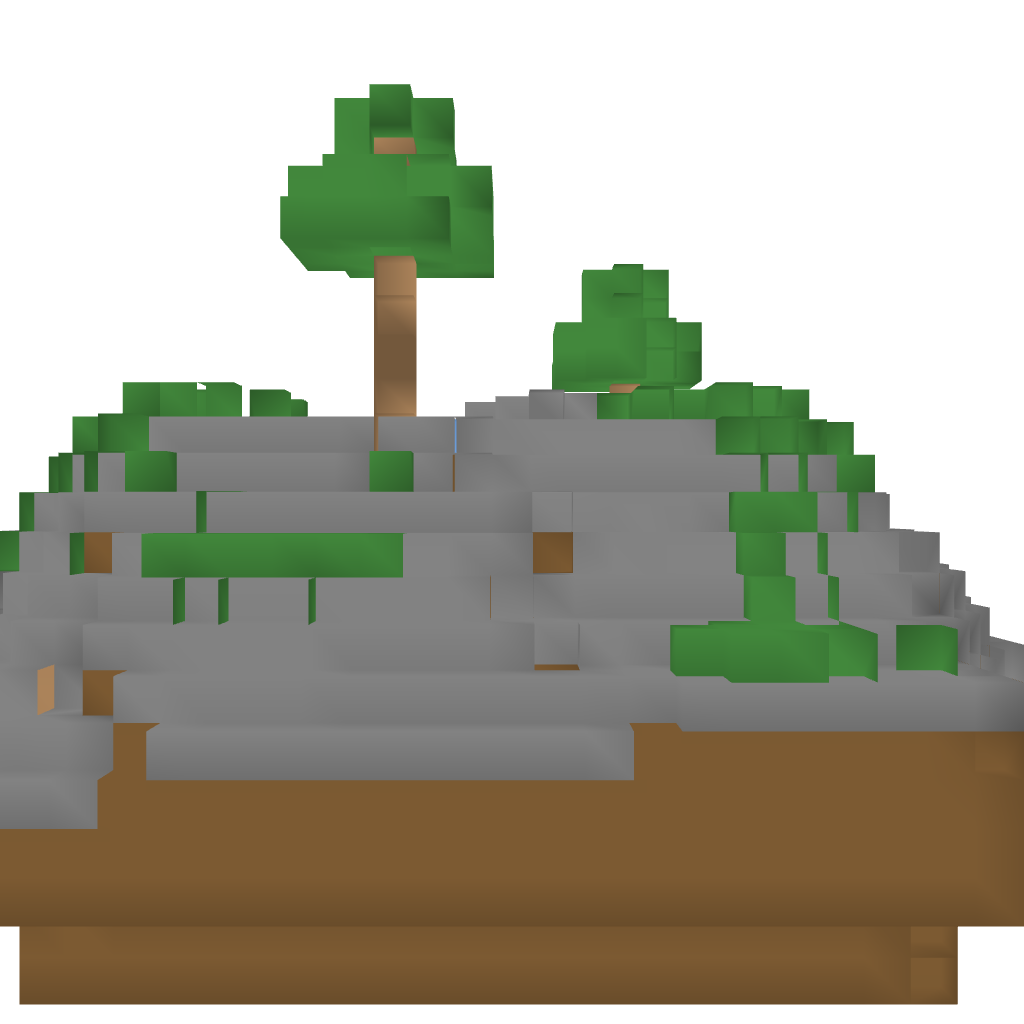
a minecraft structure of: Hobbit House w/ secret room bad low quality